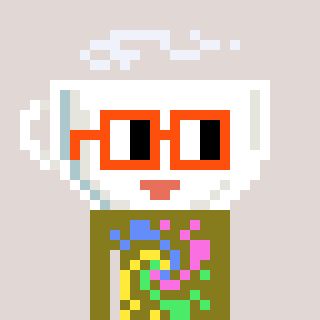
a pixel art character with square orange glasses, a mug-shaped head and a gunk-colored body on a warm background